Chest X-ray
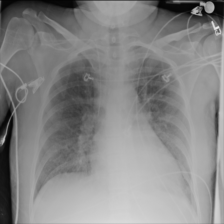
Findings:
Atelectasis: negative
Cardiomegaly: negative
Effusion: positive
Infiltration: positive
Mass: negative
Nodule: negative
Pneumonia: negative
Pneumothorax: negative
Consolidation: negative
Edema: negative
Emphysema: negative
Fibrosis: negative
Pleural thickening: negative
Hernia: negative